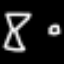
Label: hourglass